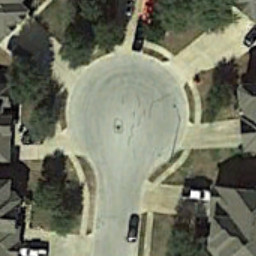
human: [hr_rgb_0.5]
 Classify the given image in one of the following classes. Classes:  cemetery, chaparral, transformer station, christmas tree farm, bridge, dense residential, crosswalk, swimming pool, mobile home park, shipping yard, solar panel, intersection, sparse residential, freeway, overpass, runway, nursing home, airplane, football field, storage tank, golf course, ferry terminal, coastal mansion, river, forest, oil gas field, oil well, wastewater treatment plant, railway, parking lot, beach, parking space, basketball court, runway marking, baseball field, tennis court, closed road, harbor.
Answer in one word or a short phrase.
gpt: closed road